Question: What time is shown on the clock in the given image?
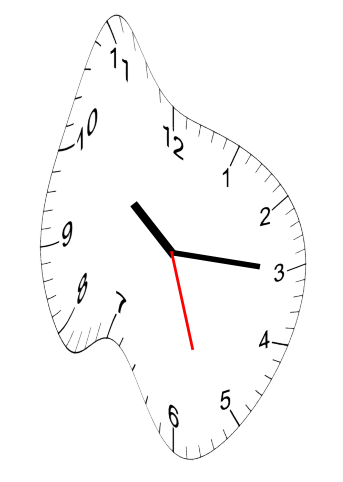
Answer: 10:15:27